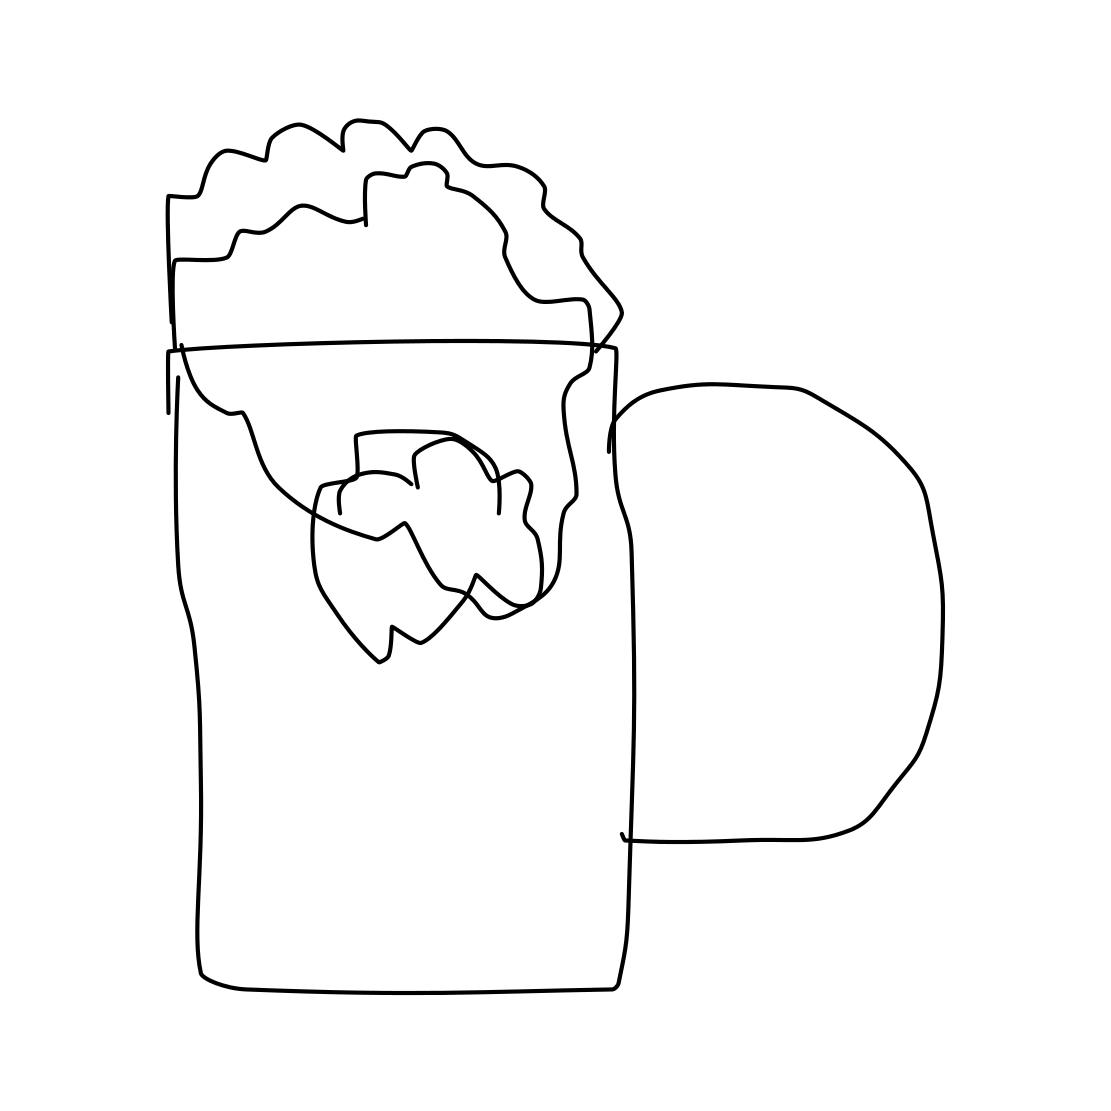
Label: beer-mug